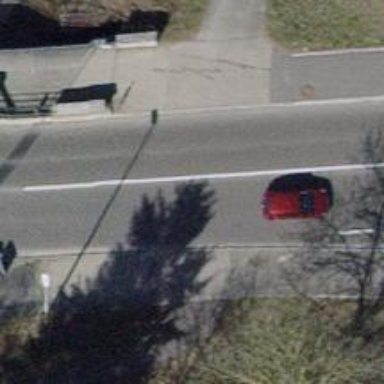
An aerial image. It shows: Primary highway with separate cycleway made of asphalt.